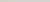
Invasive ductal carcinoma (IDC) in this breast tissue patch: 0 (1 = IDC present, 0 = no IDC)